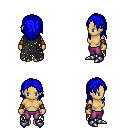
a pixel art fantasy rpg character, female body template, human, tanned skin, black tattered cape, magenta pants, blue long hairstyle, cloth bracers, metal boots, four views (front, back, left, right), 2x2 character sprite sheet, small pixel art, hard edges, no anti-aliasing